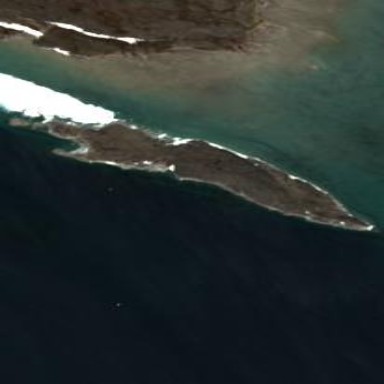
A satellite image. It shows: Islet located along the natural coastline.